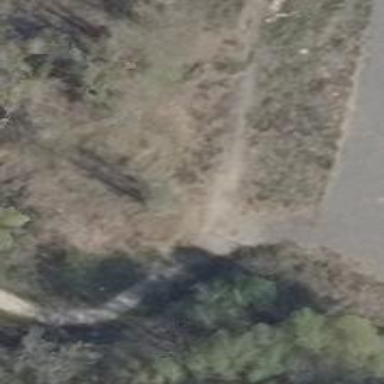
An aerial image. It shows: Path on the ground.